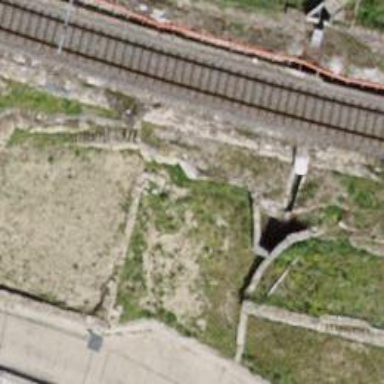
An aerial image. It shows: Culvert tunnel under drain waterway.